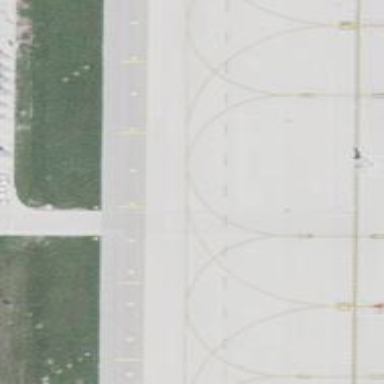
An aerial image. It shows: View of taxiway at the airport.